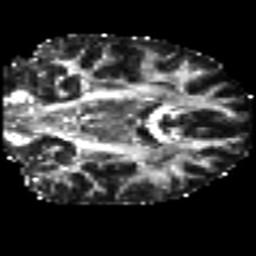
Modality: FA
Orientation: coronal
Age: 22
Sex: male
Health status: ill
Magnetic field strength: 3 T
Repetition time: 8.4 s
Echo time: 0.0926 s